Question: I am trying to install an iOS application in my iPad running in iOS 5.1.1. When i launch it with Xcode with the development profile, i am getting the following errors :
> Xcode cannot install or launch applications supporting the 64-bit
architecture on devices running iOS versions prior to 6.0. This
configuration is supported for distribution through the iOS App Store,
but cannot be used during development with Xcode. To continue, edit
the Run scheme action and select a build configuration that does not
include the 64-bit architecture.
I have tried to change the building architecture by removing the arm64 but i have the same error.
I have tried to install it with testflight by building an ipa with an adhoc provision profile but the same error repeats.
How i can test my application in real device running iOS 5.1.1, building with Xcode 5

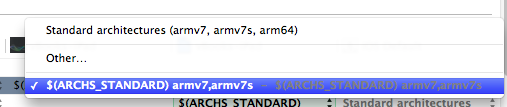
Answer: You need to make a test target that has no arm64 within valid architectures.
See screenshot, check that you don't have arm64.